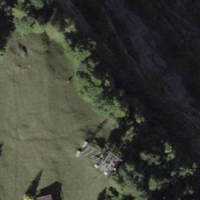
EUNIS habitat code: 44
Species observed at this site:
Phoenicurus phoenicurus
Petasites albus